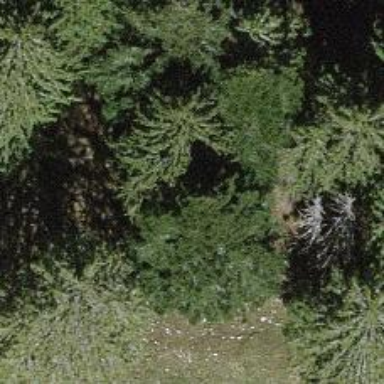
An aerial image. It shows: Single tag "natural: tree."